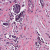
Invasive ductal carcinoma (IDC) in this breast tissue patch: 1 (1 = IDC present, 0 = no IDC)